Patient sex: M
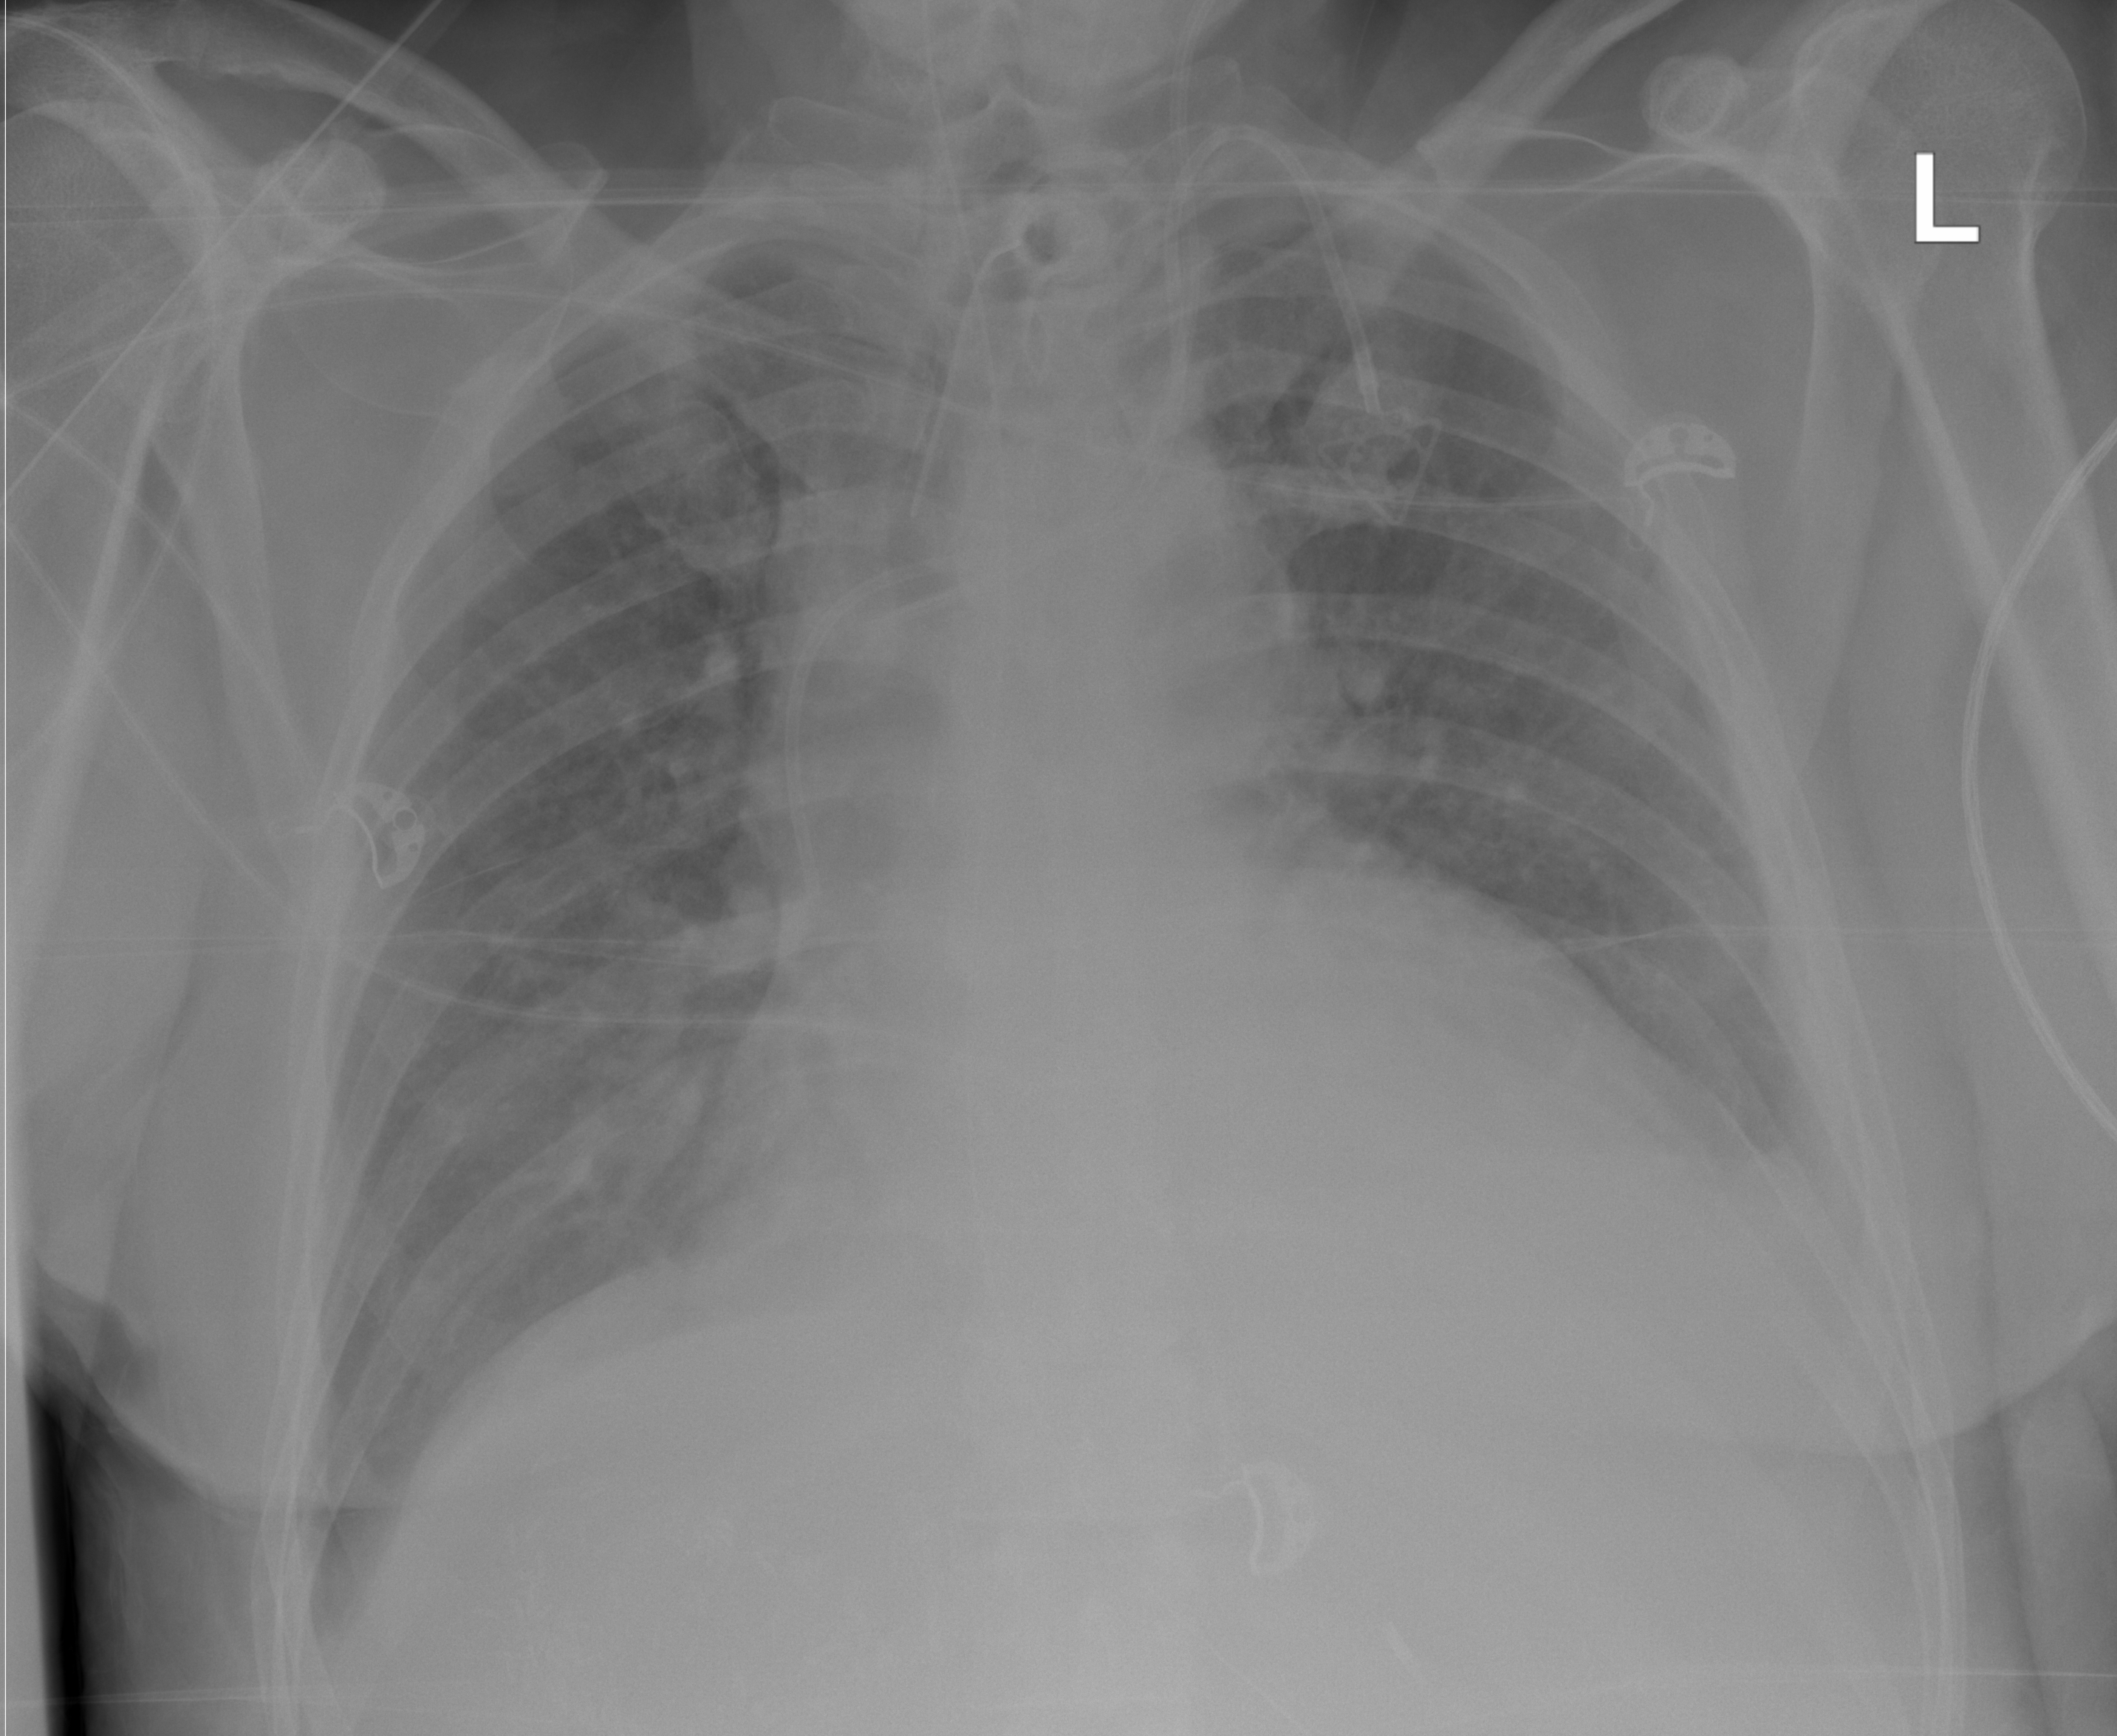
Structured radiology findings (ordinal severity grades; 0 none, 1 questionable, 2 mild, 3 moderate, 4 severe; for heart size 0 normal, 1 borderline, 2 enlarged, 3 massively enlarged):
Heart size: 2
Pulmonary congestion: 1
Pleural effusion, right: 1
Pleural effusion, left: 2
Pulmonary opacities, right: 0
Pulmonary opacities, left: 0
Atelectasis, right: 2
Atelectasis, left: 2